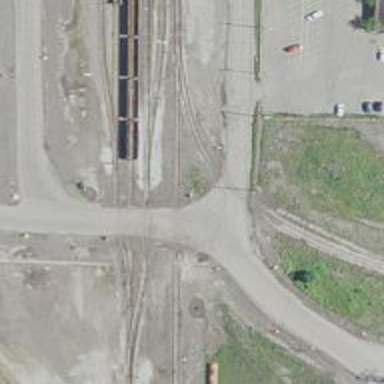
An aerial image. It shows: Railway spur service.